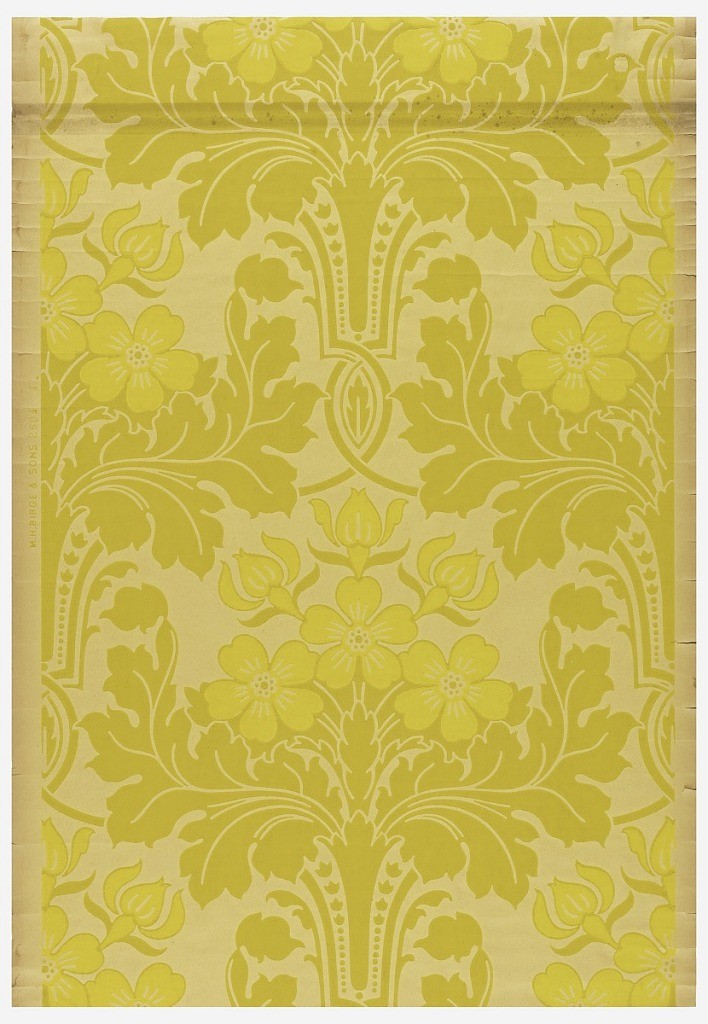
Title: Sidewall
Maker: M.H. Birge & Sons Co., 1834
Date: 1900–1920
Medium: Machine-printed on ungrounded paper
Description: Stylized floral and foliate design, printed in two shades of yellow green. Large-scale acanthus leaves form basket for floral bouquet.